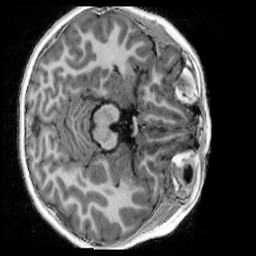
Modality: UNIT1_denoised
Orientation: axial
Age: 9
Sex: female
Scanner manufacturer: siemens
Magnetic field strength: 3 T
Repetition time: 4 s
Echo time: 0.00303 s